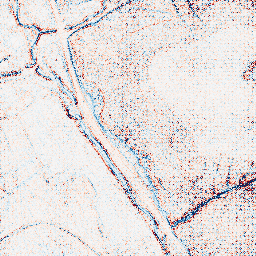
Category: edge_preserving
Decomposition family: bilateral
Decomposition parameters: d: 5
sigma_color: 150
sigma_space: 150
Upsampling method: regularized
Upsampling parameters: scale: 4
lambda_reg: 0.1
Upsampling scale: 4